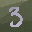
Label: 3